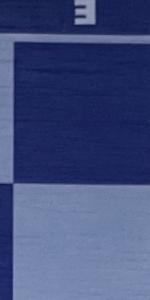
Label: Empty